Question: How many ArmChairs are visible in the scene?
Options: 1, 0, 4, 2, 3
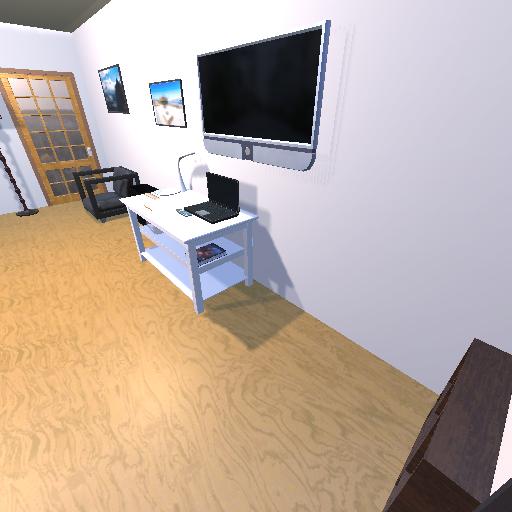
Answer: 1